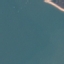
Label: SeaLake